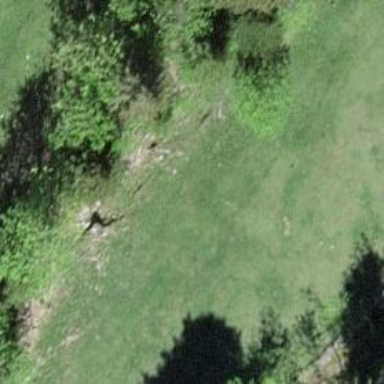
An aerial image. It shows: Needle-leaved tree in natural setting.